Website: lowes
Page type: order-tracking
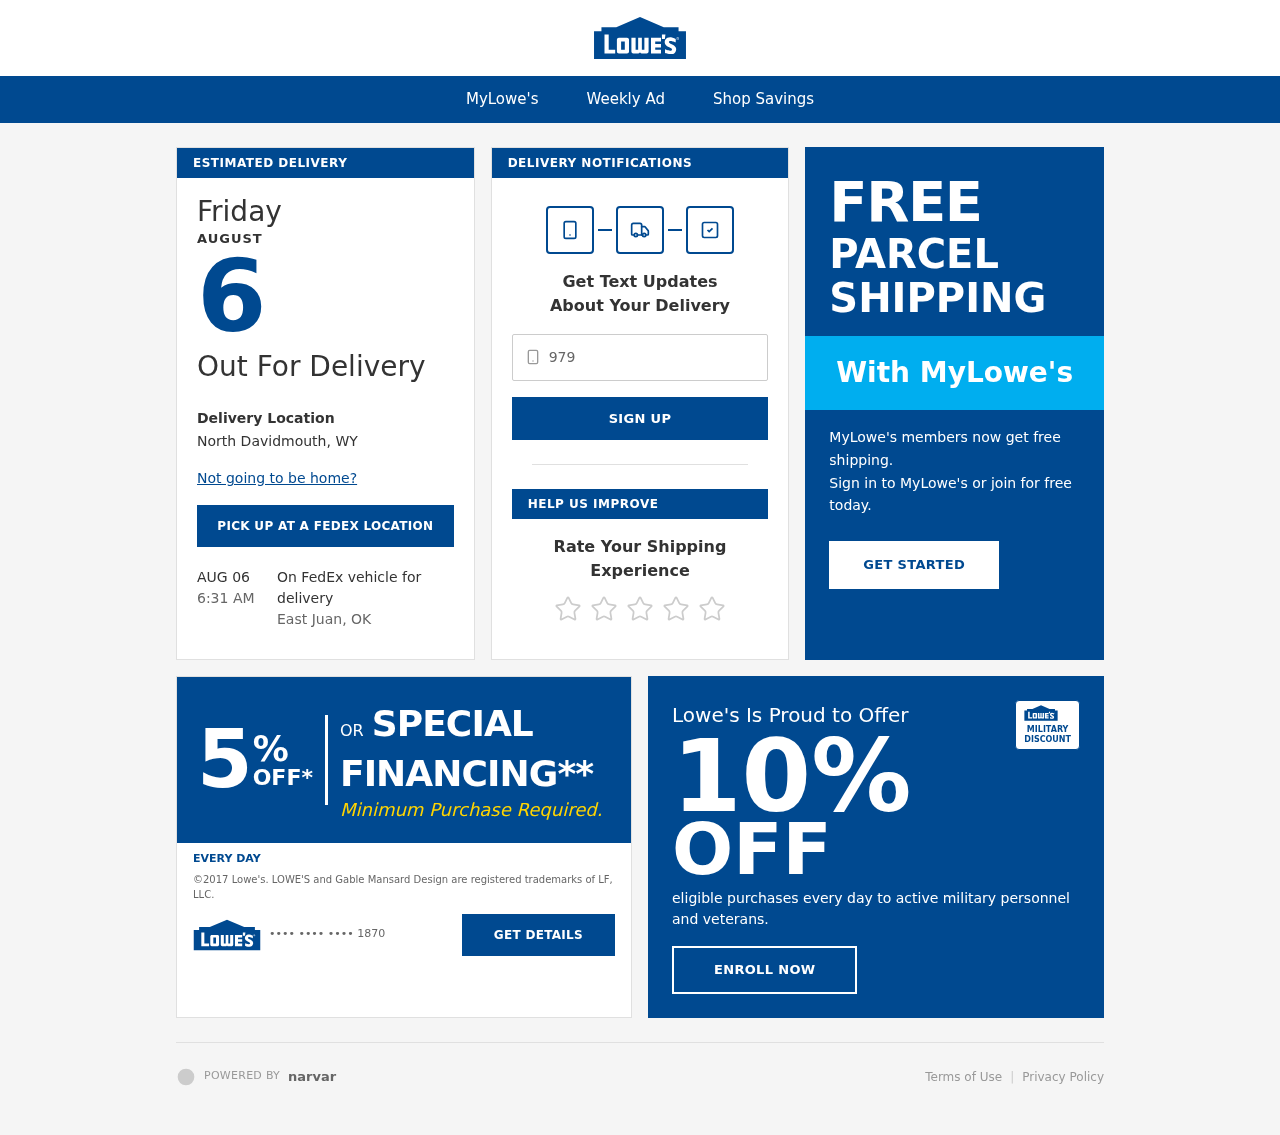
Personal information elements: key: PII_CARD_LAST4
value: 1870
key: PII_PHONE
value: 9793578879
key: PII_CITY_STATE
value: North Davidmouth, WY
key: PII_CITY_STATE2
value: East Juan, OK
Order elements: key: ORDER_DELIVERY_DATE
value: AUG 06
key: ORDER_DELIVERY_DATE
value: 6:31 AM
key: ORDER_DELIVERY_DATE
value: AUGUST
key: ORDER_DELIVERY_DATE
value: Friday
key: ORDER_DELIVERY_DATE
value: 6